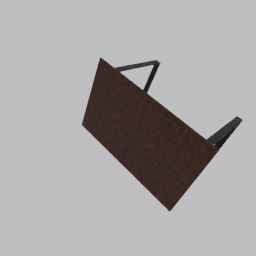
Label: furniture